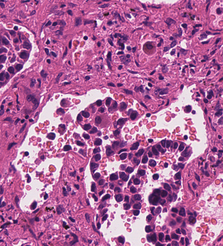
Tumor epithelial tissue: yes
Tumor-associated stroma tissue: yes
Normal tissue: no